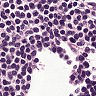
Metastatic tissue present: no